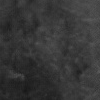
Atmospheric dust classification: not_dusty